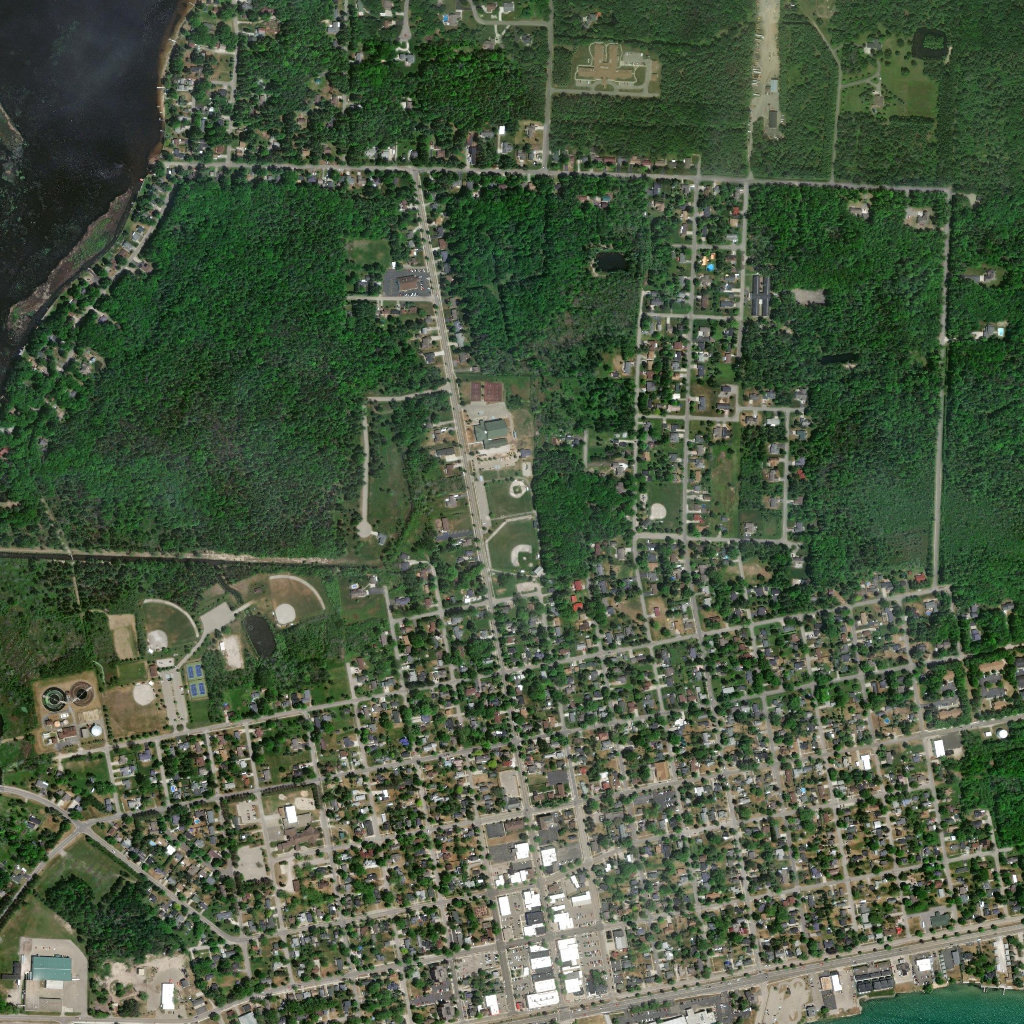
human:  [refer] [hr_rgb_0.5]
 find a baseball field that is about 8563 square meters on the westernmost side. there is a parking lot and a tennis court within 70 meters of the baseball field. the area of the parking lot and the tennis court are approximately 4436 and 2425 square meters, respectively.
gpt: <box>[[10, 66, 15, 72, 0]]</box>